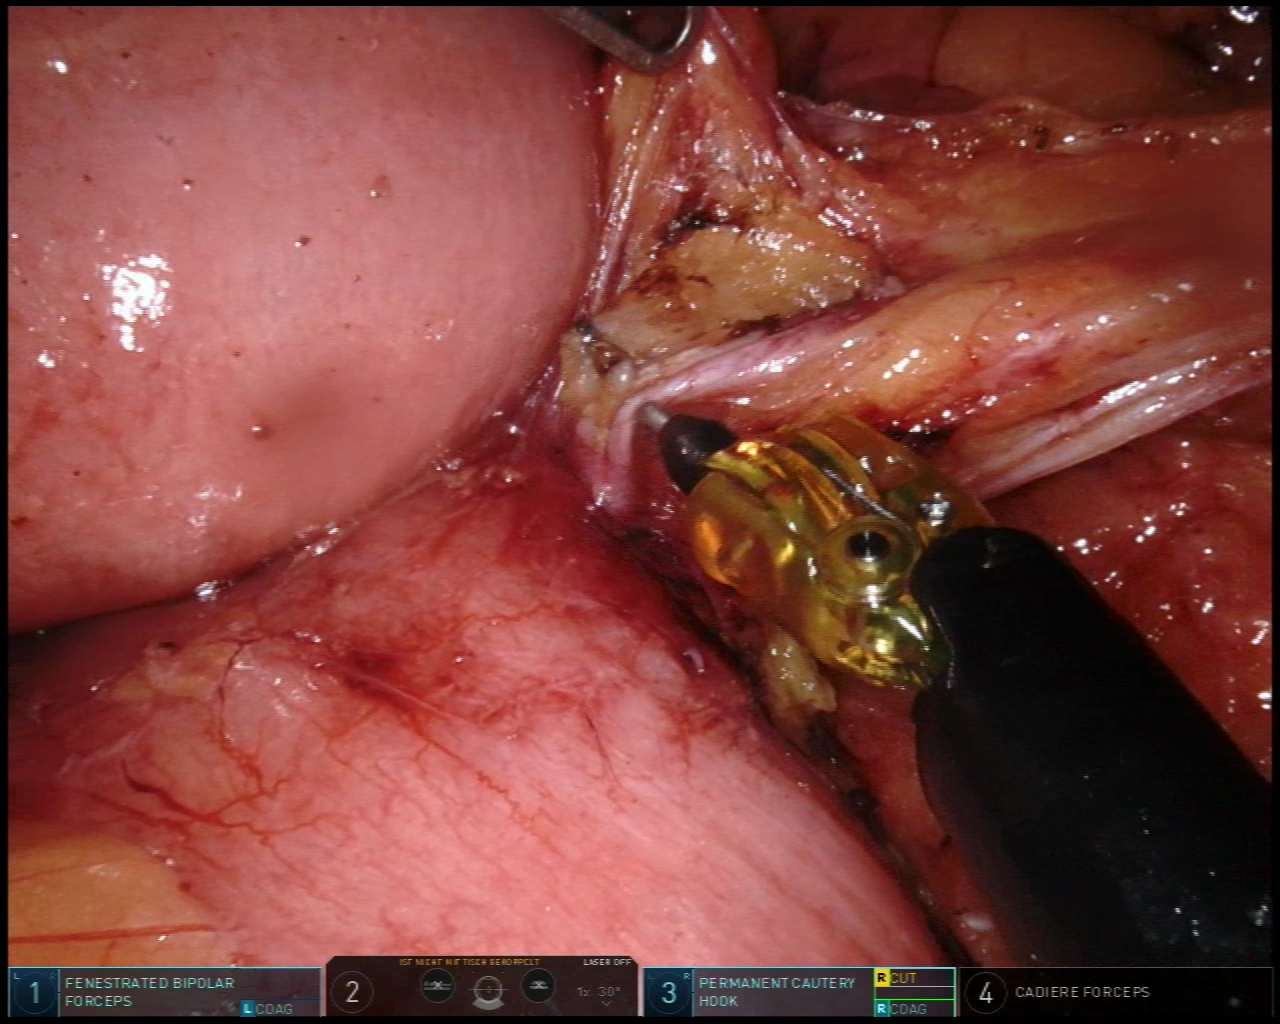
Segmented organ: intestinal_veins
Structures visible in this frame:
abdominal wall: no
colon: yes
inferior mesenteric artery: no
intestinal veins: yes
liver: no
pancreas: no
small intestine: yes
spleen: no
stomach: no
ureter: no
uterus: no
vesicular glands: no